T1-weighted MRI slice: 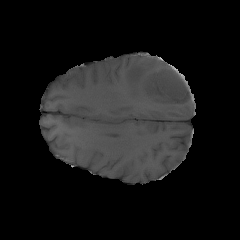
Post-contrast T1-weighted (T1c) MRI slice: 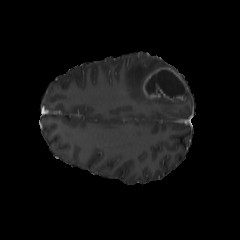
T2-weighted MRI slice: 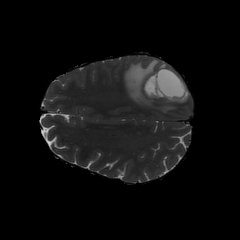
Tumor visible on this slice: yes